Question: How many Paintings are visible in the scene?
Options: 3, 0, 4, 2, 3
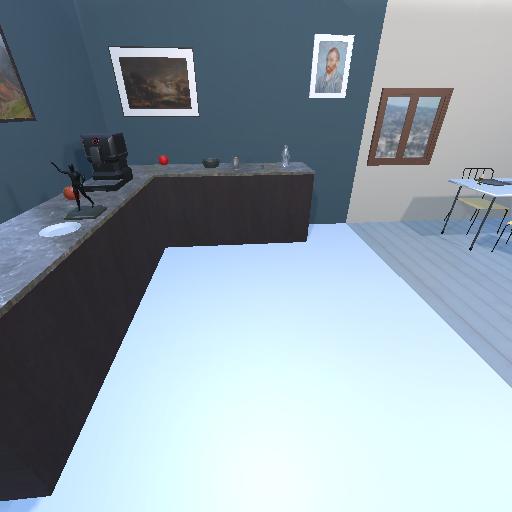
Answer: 3